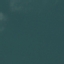
Label: SeaLake